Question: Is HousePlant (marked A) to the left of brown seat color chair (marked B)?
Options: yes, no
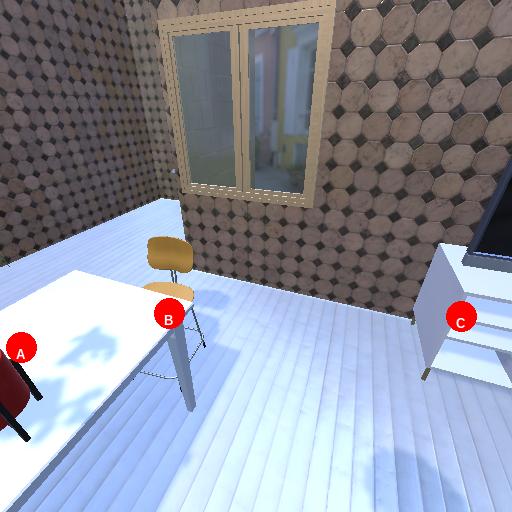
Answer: yes